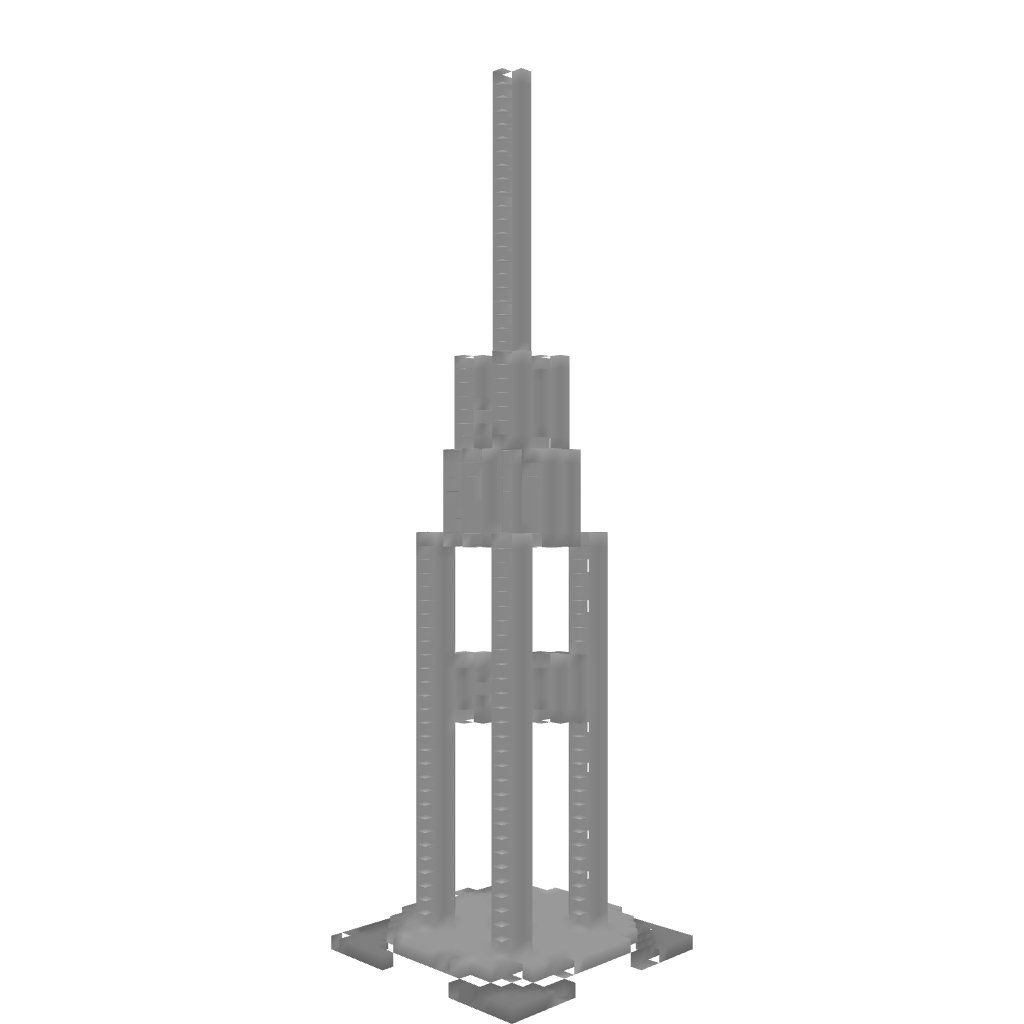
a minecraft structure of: Impossible Fountain